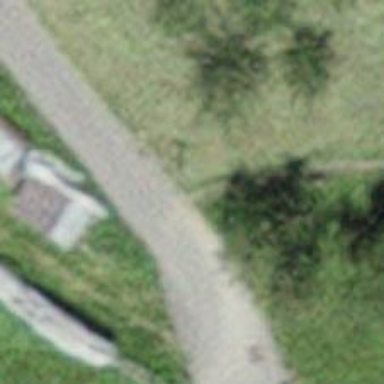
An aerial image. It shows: Wayside cross with historic significance.